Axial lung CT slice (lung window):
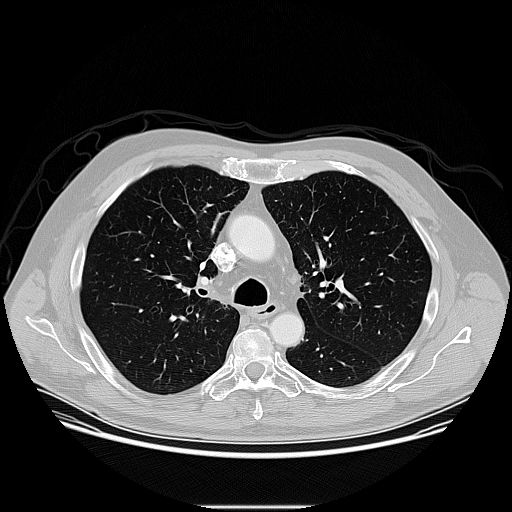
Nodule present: no